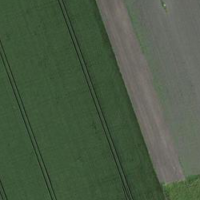
EUNIS habitat code: 52
Species observed at this site:
Dendrocopos major
Poecile palustris
Garrulus glandarius
Cyanistes caeruleus
Fulica atra
Falco tinnunculus
Parus major